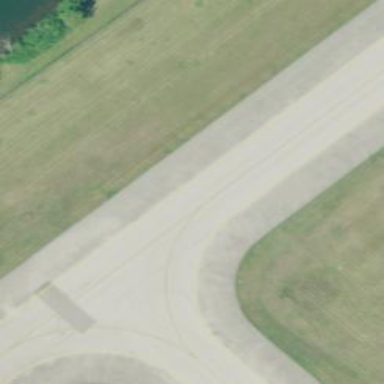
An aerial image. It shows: Image of taxiway at airport.